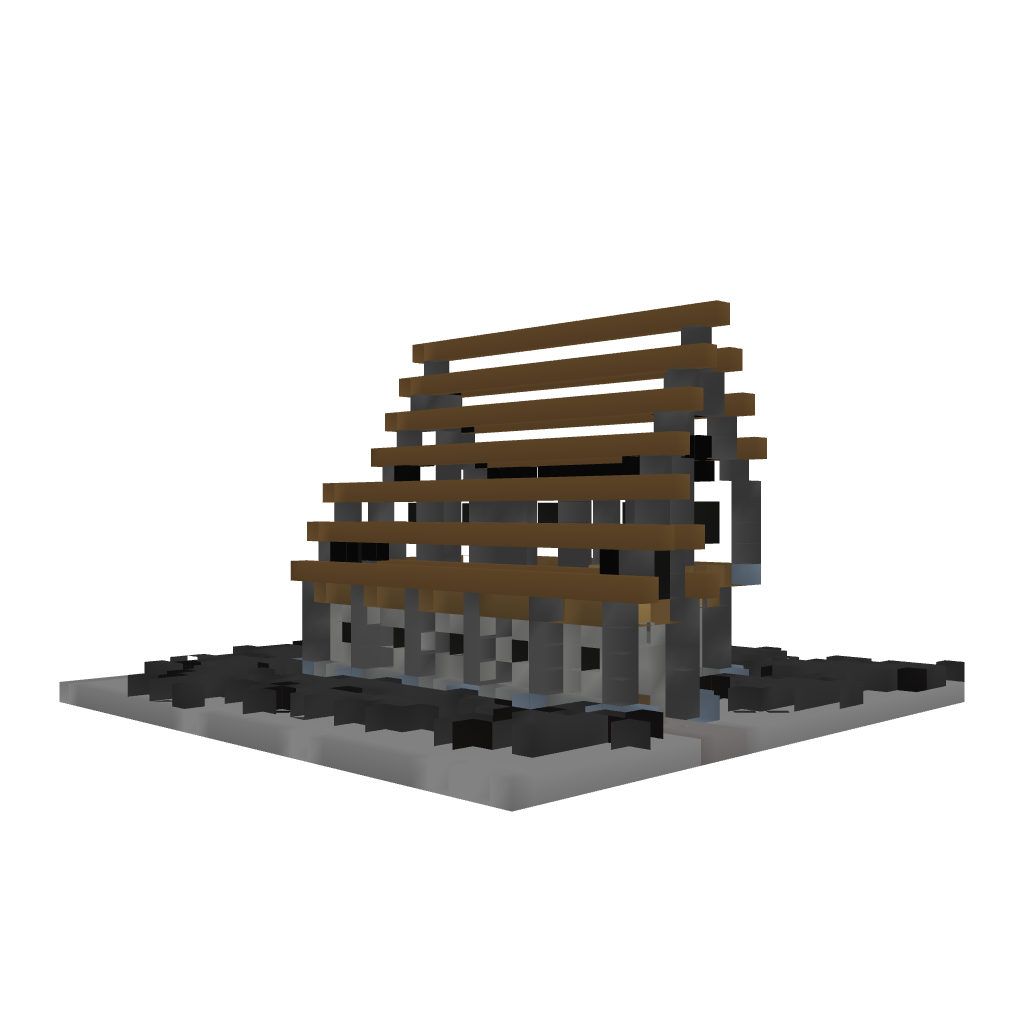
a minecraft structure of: Medieval Cottage